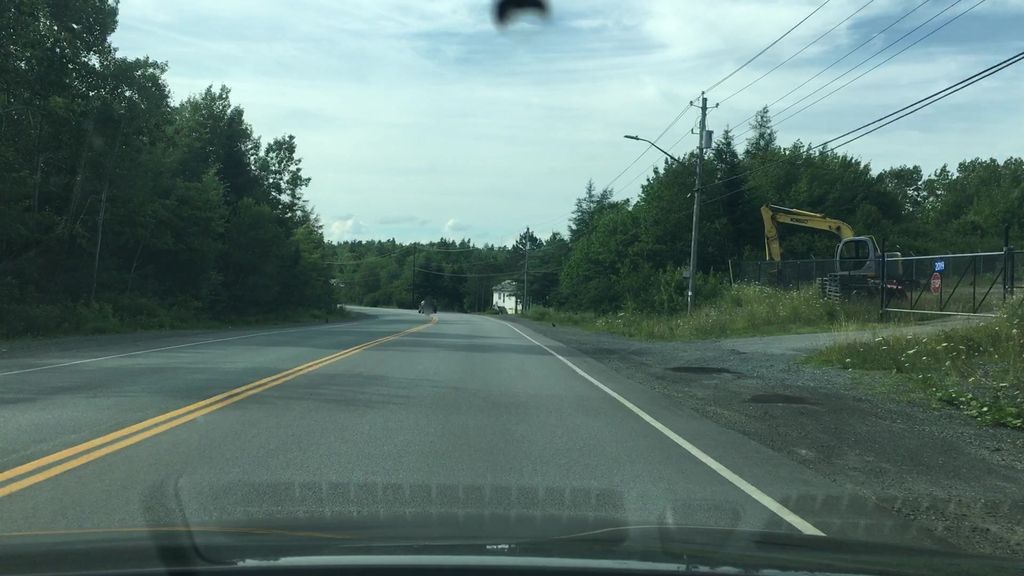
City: halifax